Question: ### Background
I want to create a test application to test the network performance of different systems. To do this I plan to have that machine send out Ethernet frames over a private (otherwise non-busy) network to another machine (or device) that simply receives the message and sends it back. The sending application will record total roundtrip time (among other things).
of the tests is to see how a particular when it comes to networking traffic. This is illustrated as machine A in the picture below. Note that I'm the performance of the (switches, cables etc) - I'm trying to test the performance of network traffic inside Machine A (i.e from when it hits the network card until it reaches user space)
We will (try to) measure all kind of things, one thing is the total roundtrip of the message but also things like interrupt latency of Machine A, general driver overhead etc. Machine A will be a real-time system. But to support these tests, I need a separate machine that can bounce back messages and in other ways add network stimuli to the tested system. This separate machine is Machine B in the picture below and is what this question is about.

### My problem
I want to develop an application that can receive and return these messages with as consistent (and preferably low) latency as possible. I'm hoping to get latencies that are consistent within a few microseconds at least. For simplicity, I'd like to do this on a general purpose OS like Windows or Linux but I'm open for other suggestions. There will be no other load (CPU or otherwise) on the machine besides the operating system and my test application.
I've thought of the following approaches:
- - -
### Questions
Are there any other approaches or perhaps frameworks that already does this? What else do I need to think of to gain a consistent and low latency? What approach is recommended?
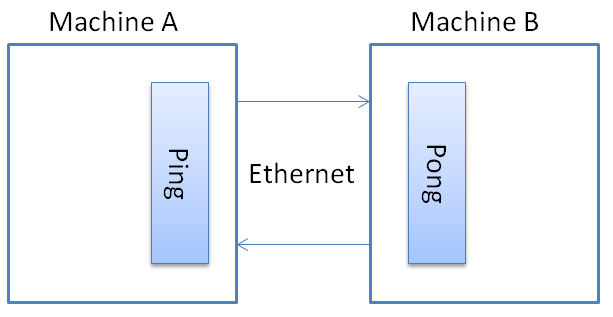
Answer: You mentioned that you want to test the internal performance of Machine A, but "need a separate machine"; yet, you don't want to test network infrastructure performance.
You know much more about your requirements than I do; however, if I was testing network infrastructure in Machine A, I would set up my test like this:

There are couple of reasons for this:
- -
If you use this test method, be sure to note these points:
- - <URL>-
Even if you need to receive a modified "pong" frame from Machine B, you could still use this topology and simply rewrite packet fields on the receive-side of your code in Machine A. Put as many (or few) instrumentation points as you like in Machine A's "modules" to compare frame timestamps.
FYI:
The embedded systems I mentioned in my comments on your question are for measuring latency of network infrastructure, not end hosts. This is the best method I can think of for instrumenting host latency.